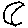
Label: moon